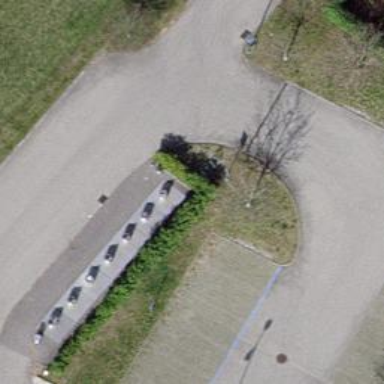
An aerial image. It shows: Bicycle parking area with wall loops for securing bikes.